Field crop: tomato
Growth stage: 1
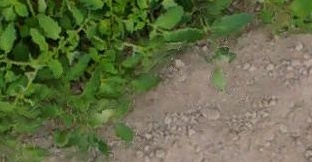
Species: tomato